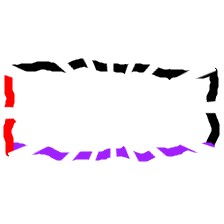
Shape: rectangle